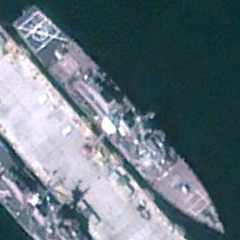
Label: destroyer